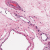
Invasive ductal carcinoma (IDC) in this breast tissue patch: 0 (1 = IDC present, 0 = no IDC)